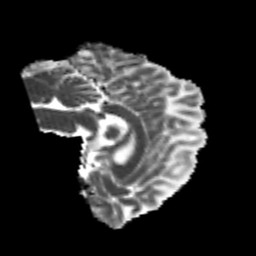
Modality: MD
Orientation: sagittal
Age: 22
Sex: female
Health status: healthy
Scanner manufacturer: philips
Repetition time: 7.388 s
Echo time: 0.08599 s